Field crop: tomato
Growth stage: 2
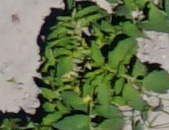
Species: tomato